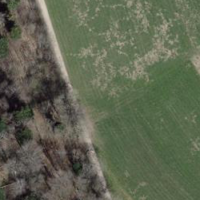
EUNIS habitat code: 52
Species observed at this site:
Euonymus europaeus